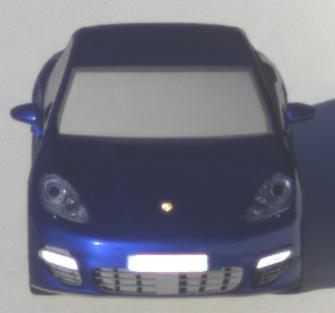
Make: Porsche
Model: Panamera
Detailed model: Panamera (970)
Model produced from: 2010/05
Model produced until: 2013/04
Doors: 5
Color: blue
Road condition: dry road
Daytime: sunrise or sunset
Contrast: high contrast